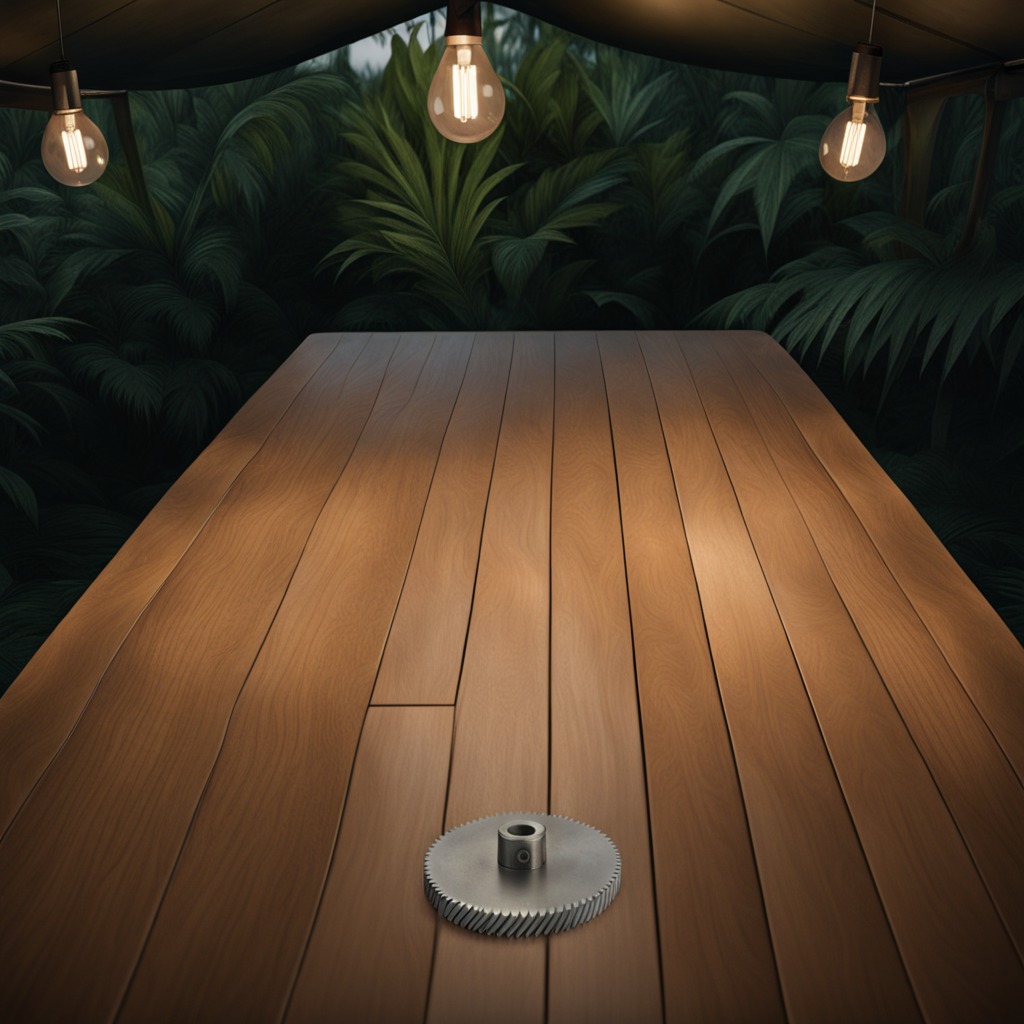
A steel gear with teeth is lying on a wooden table inside a jungle field workshop tent at night dim ambient light soft shadows worn but